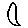
Label: moon